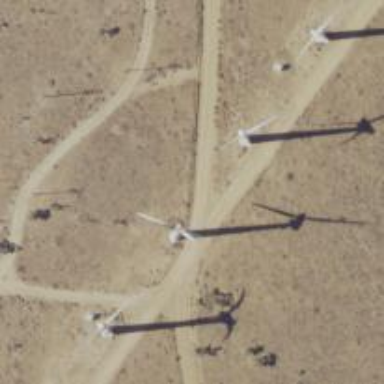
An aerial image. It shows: Wind power generator with wind turbines.